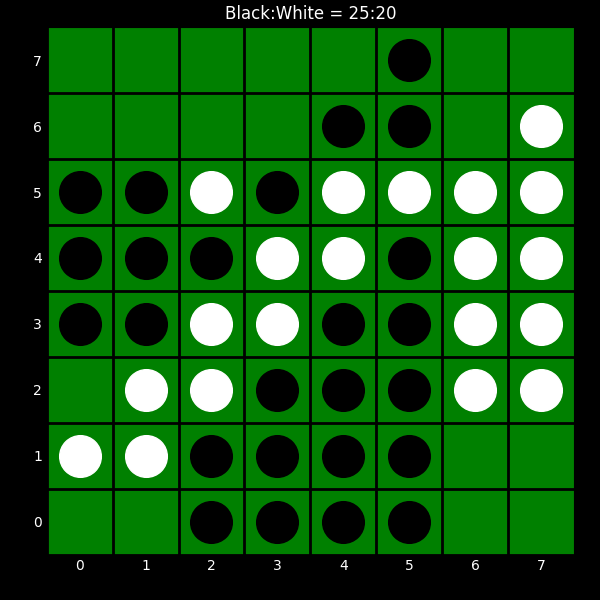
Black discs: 25
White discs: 20